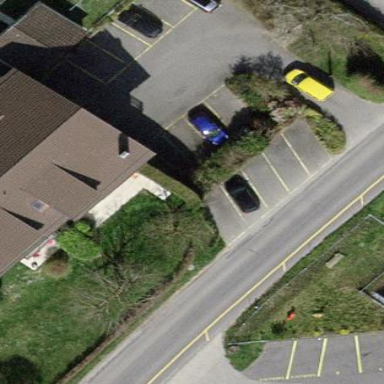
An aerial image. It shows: Parking area.